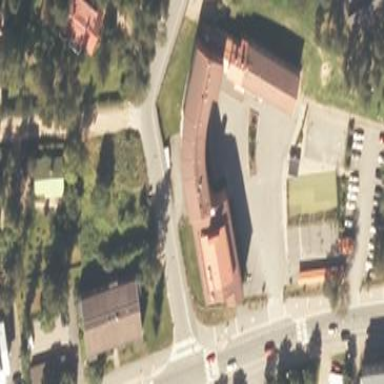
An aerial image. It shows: School building.